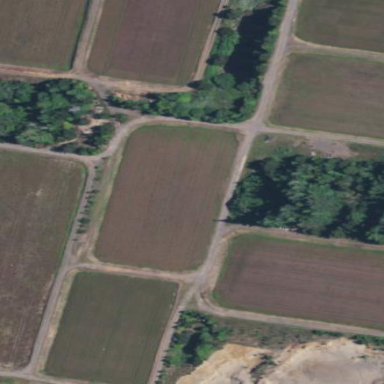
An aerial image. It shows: Farmland with cranberries as the main crop.